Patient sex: F
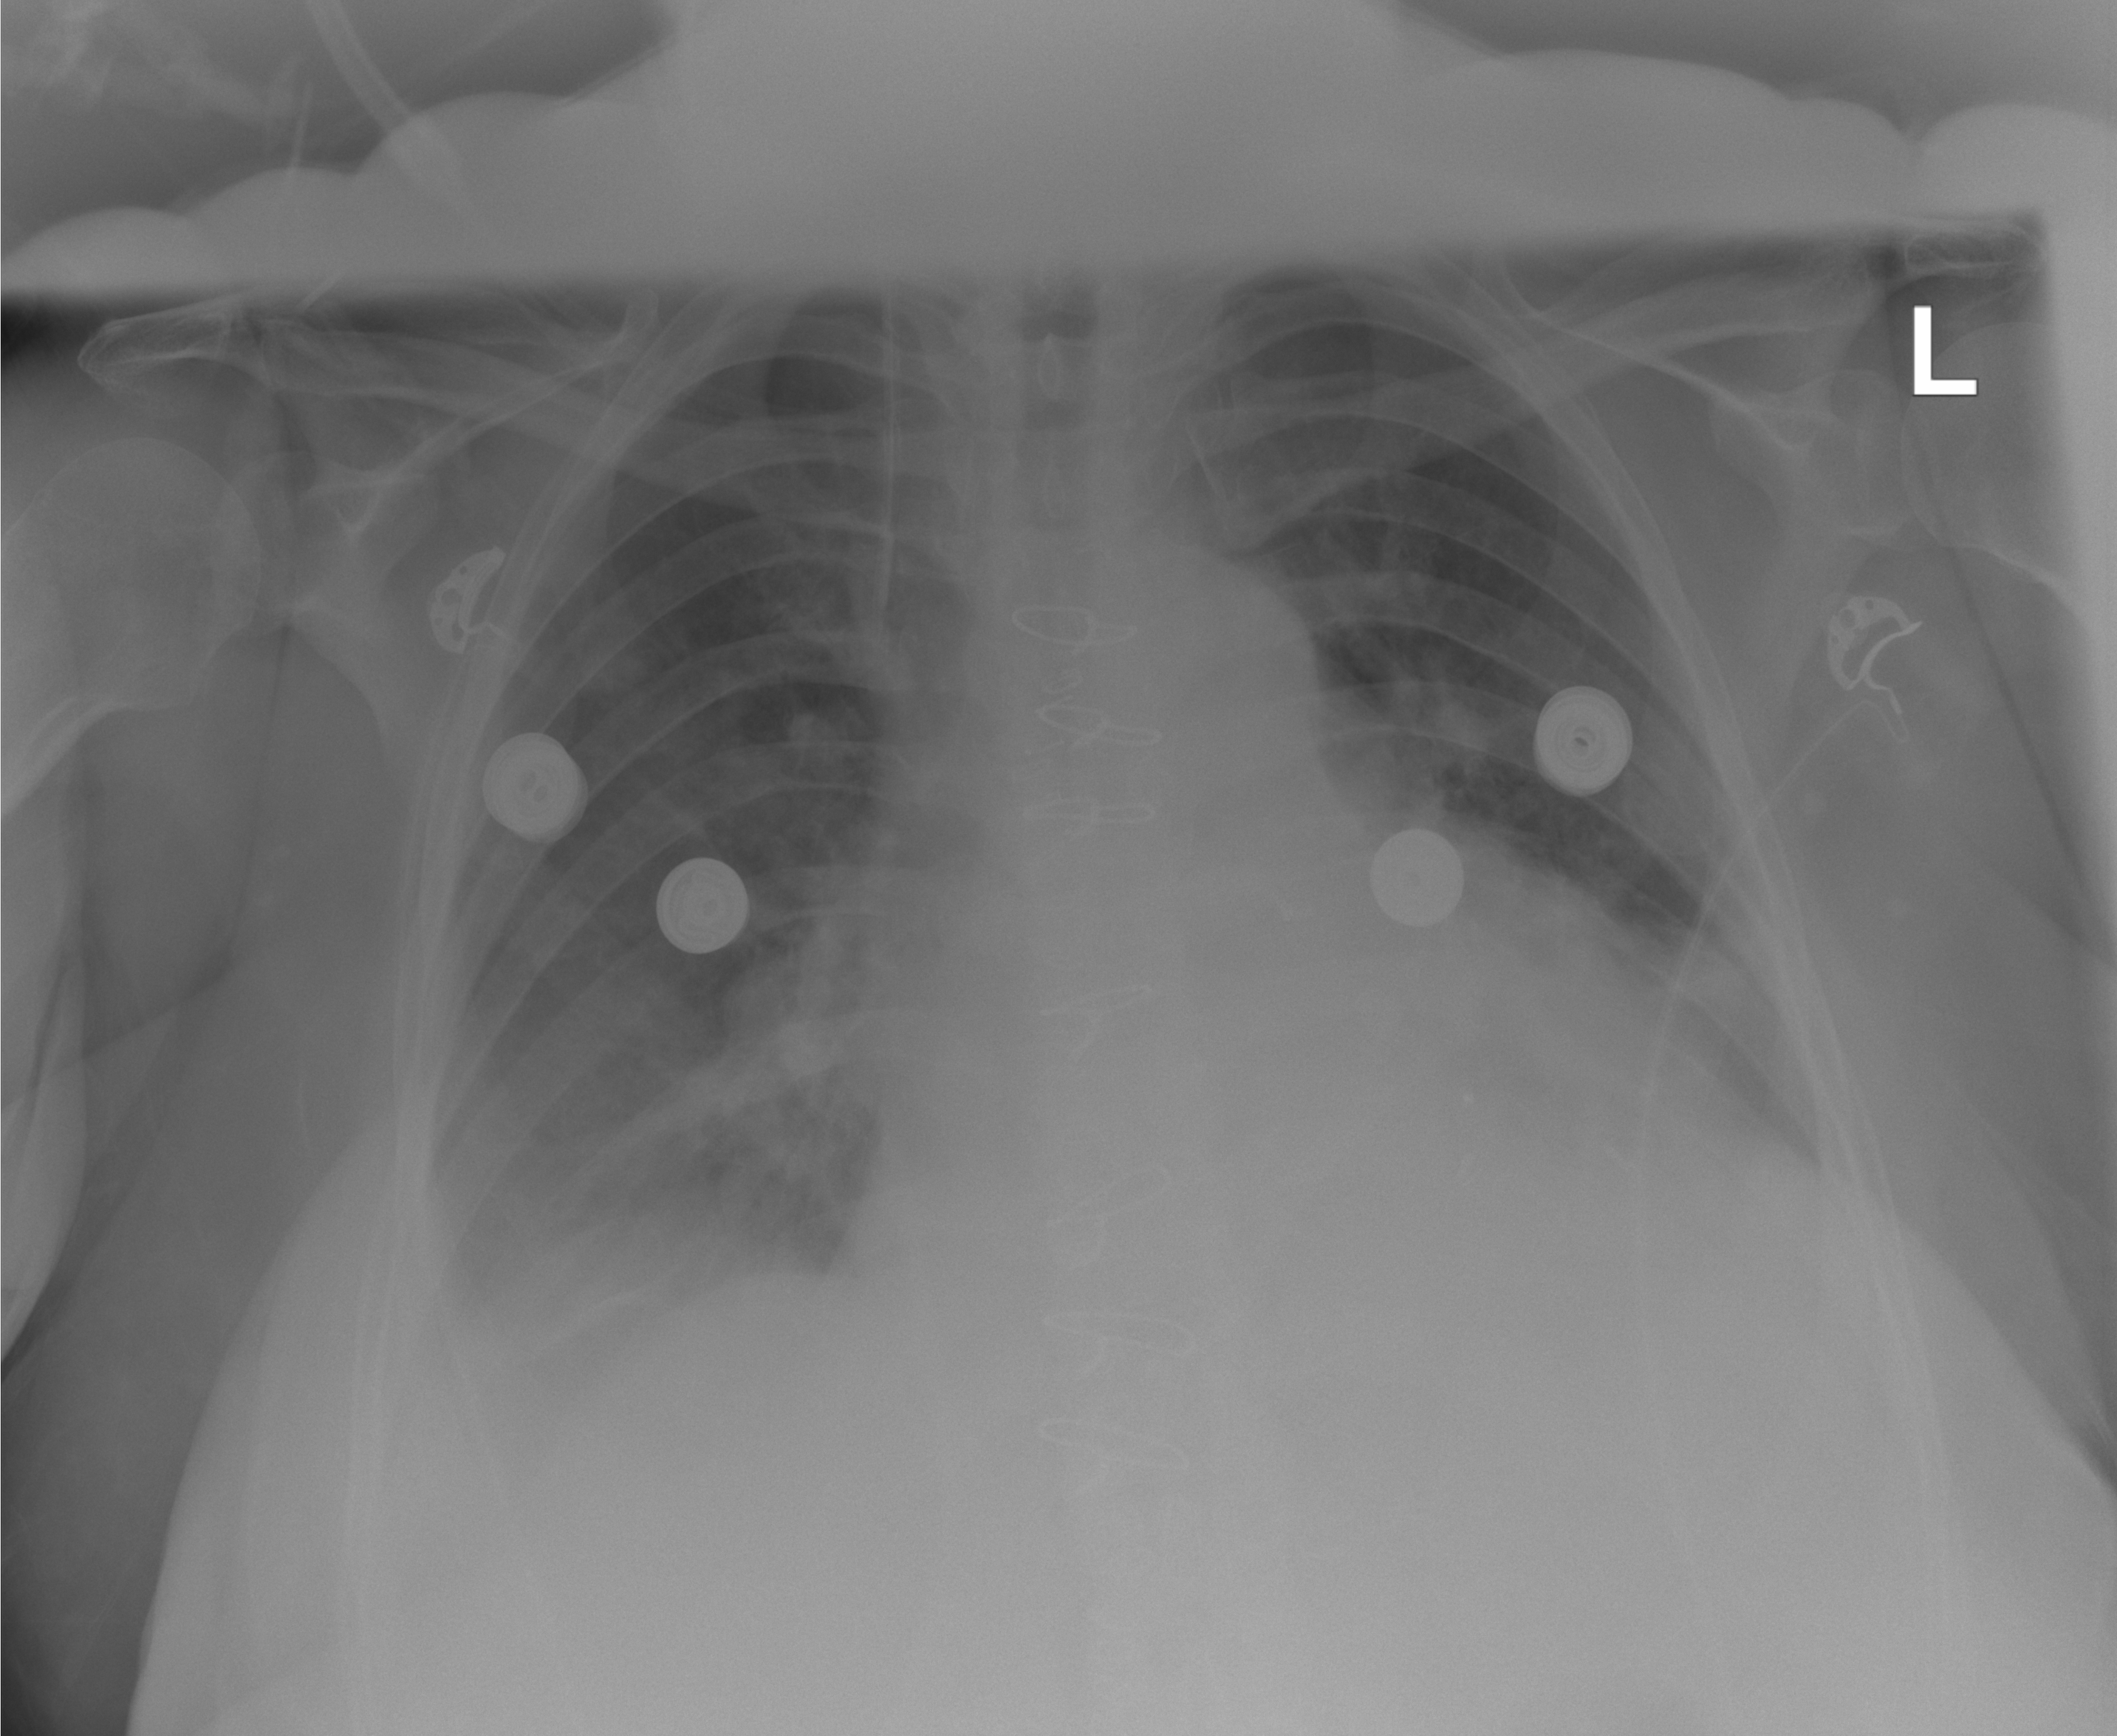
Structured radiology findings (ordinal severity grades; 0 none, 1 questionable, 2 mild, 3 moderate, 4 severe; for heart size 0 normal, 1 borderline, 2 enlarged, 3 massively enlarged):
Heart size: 2
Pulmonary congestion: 2
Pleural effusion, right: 2
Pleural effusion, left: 2
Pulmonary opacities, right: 0
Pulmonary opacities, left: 0
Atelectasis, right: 2
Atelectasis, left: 2